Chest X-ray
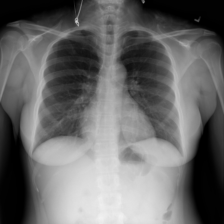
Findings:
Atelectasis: negative
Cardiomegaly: negative
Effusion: negative
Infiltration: positive
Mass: negative
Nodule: negative
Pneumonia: negative
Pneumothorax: negative
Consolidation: negative
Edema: negative
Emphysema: negative
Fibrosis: negative
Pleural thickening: negative
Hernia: negative